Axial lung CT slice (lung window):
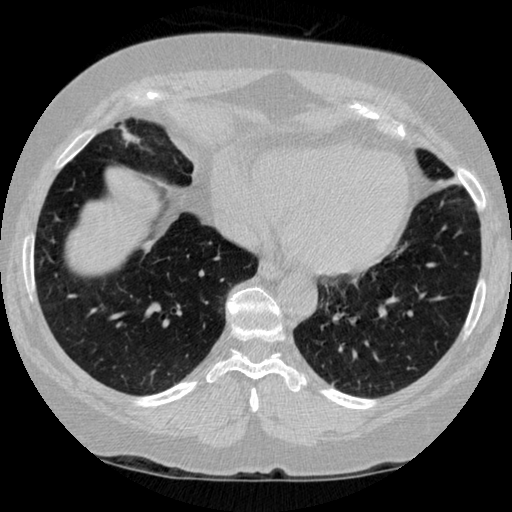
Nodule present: no